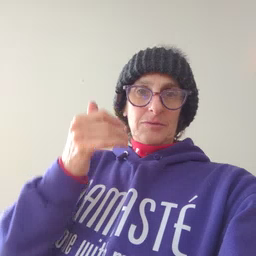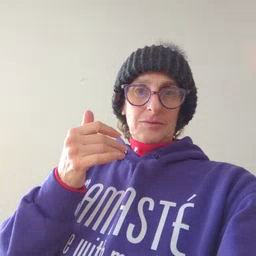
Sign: not